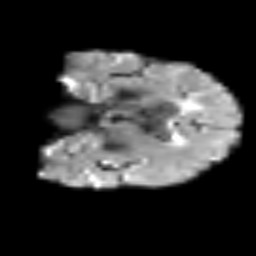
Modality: T2w
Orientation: coronal
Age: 54
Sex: female
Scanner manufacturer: siemens
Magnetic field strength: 3 T
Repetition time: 3.2 s
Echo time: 0.081 s